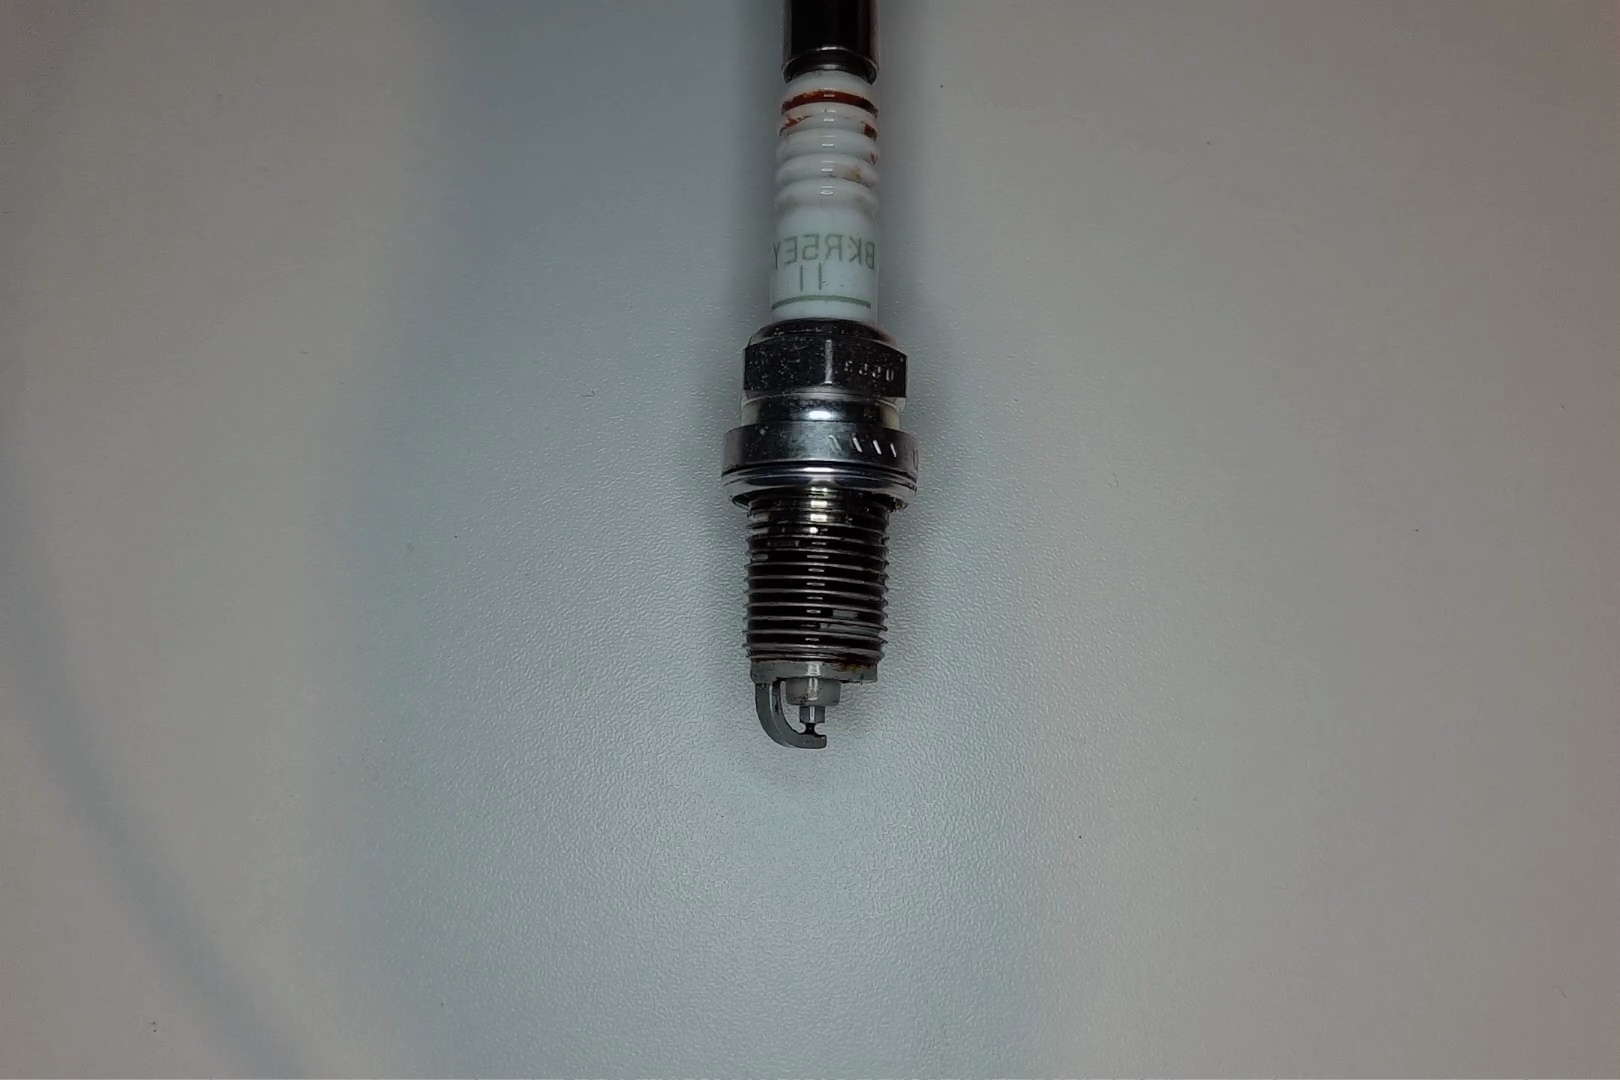
Label: anomaly